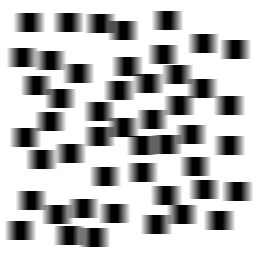
Squares: 48
Triangles: 0
Stars: 0
Total shapes: 48